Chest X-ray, AP view. Patient: 33 years old, sex M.
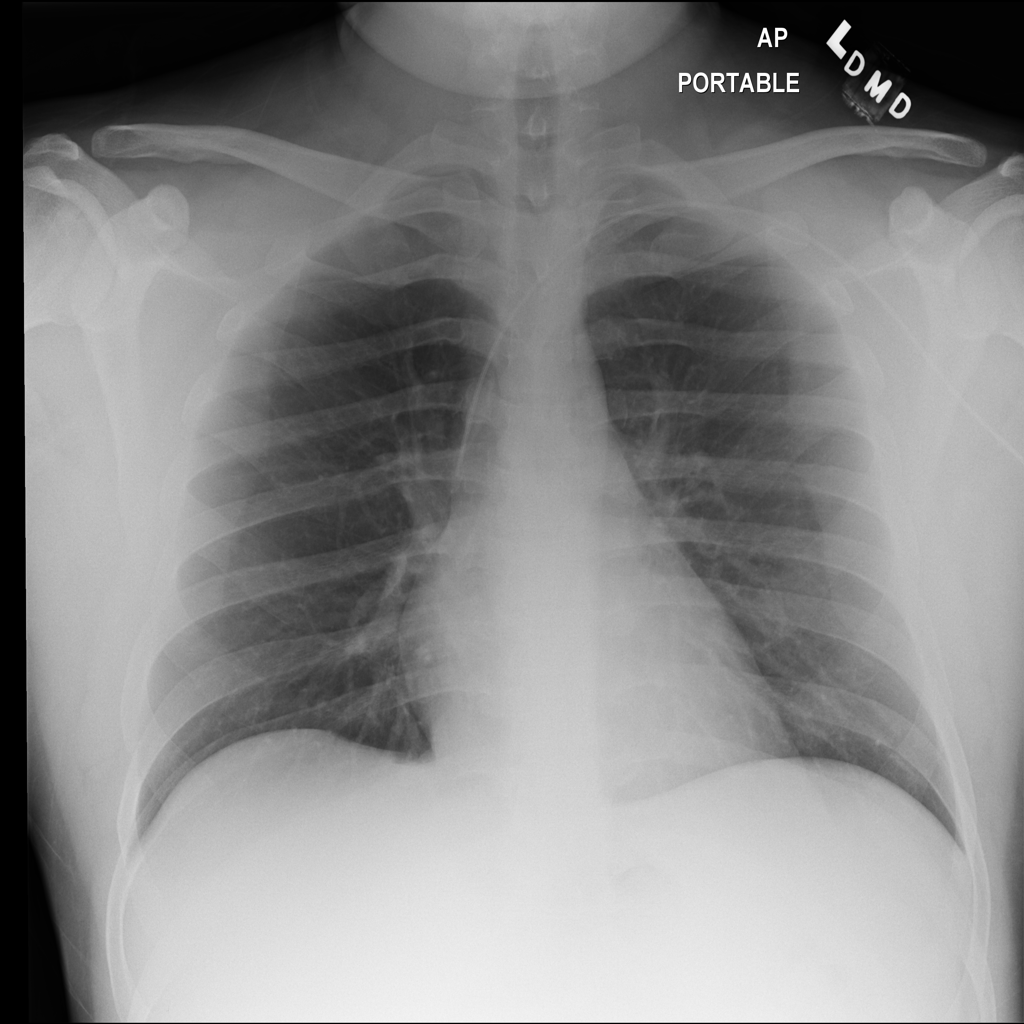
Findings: No Finding